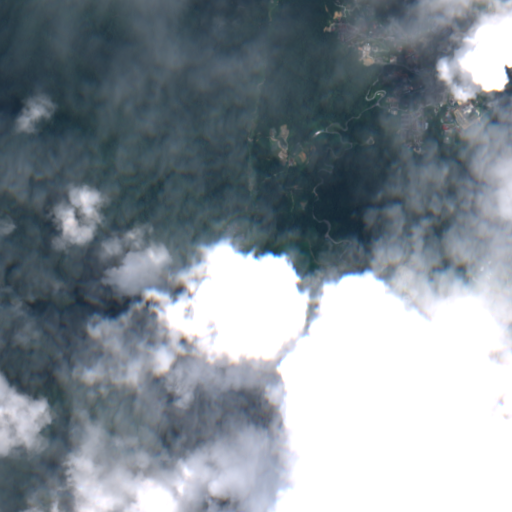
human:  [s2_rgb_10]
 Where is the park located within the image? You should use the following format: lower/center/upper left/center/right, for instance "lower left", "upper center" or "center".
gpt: The park is located in the upper right of the image.
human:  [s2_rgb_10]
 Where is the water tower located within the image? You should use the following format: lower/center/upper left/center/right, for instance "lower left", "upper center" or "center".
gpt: The water tower is located in the upper right of the image.
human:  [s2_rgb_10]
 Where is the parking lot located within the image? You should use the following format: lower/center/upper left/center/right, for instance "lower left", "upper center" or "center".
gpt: There is no parking lot in the image.